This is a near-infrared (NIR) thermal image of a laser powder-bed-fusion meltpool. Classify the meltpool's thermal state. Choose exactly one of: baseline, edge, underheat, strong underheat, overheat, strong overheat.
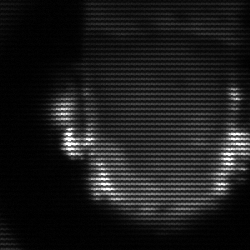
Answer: baseline